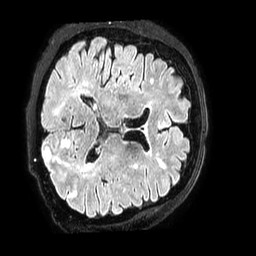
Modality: FLAIR
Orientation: axial
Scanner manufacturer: philips
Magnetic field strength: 3 T
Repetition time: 4.8 s
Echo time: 0.34 s